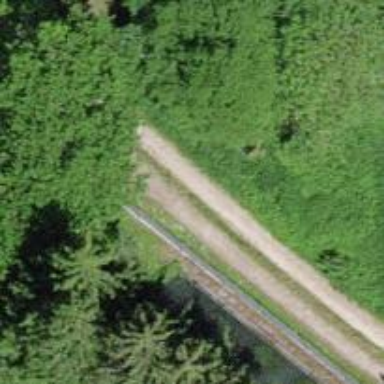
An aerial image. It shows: Culvert tunnel.